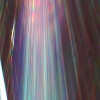
Label: sunburn